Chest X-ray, AP view. Patient: 63 years old, sex M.
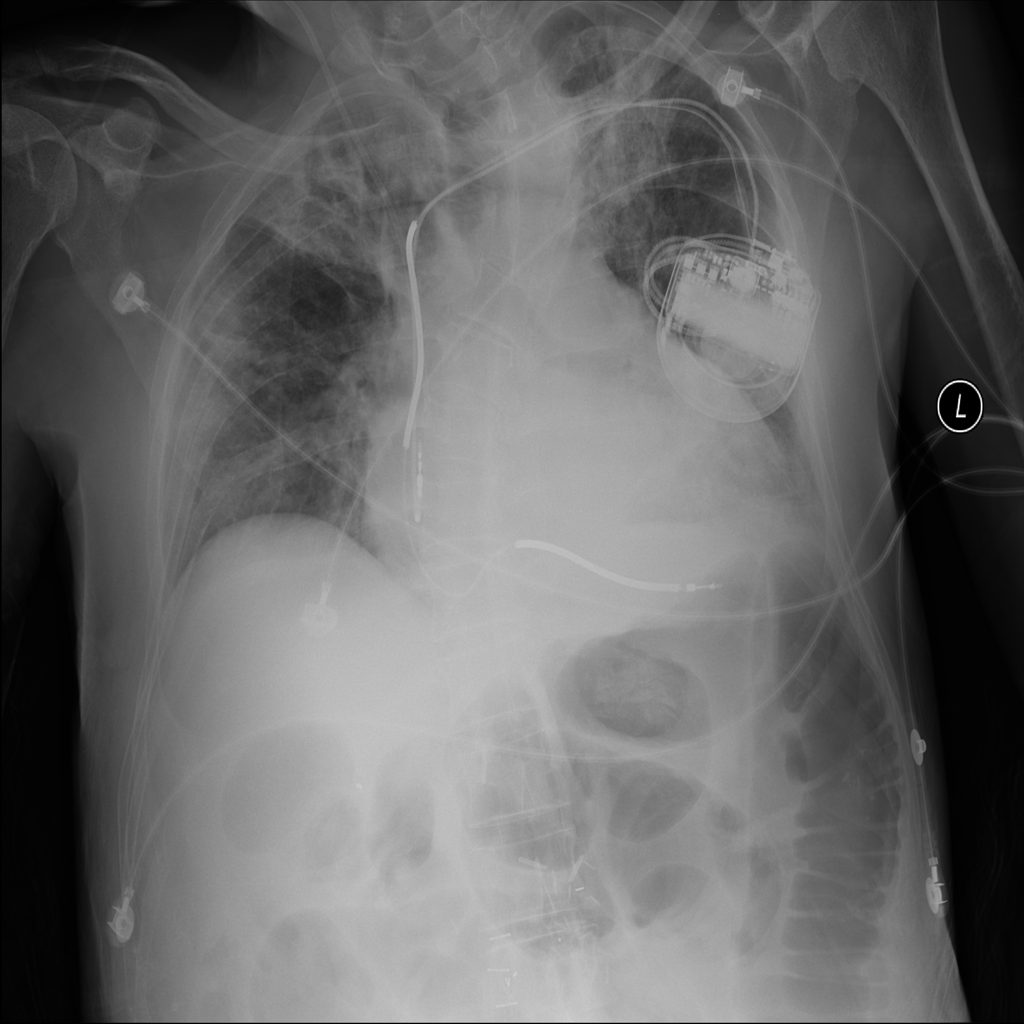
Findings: Atelectasis, Infiltration